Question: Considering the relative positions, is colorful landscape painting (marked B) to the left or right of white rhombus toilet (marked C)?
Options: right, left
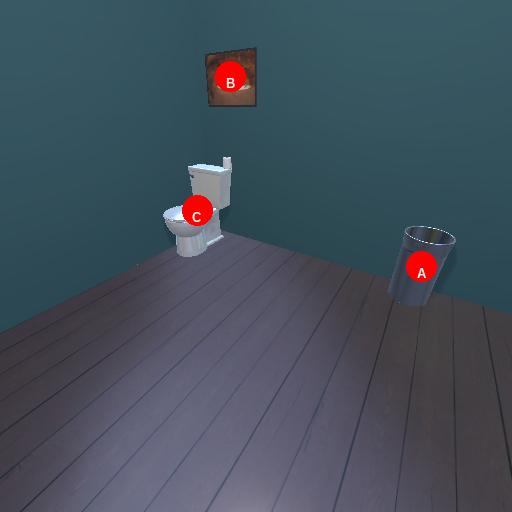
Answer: right